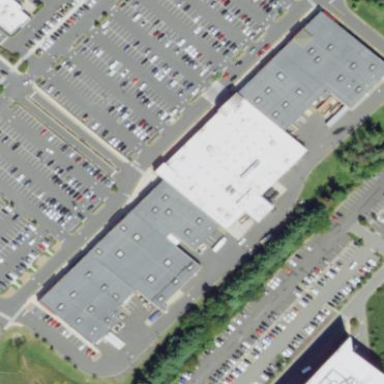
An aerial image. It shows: Retail building.